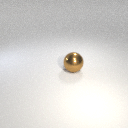
large brown metal sphere